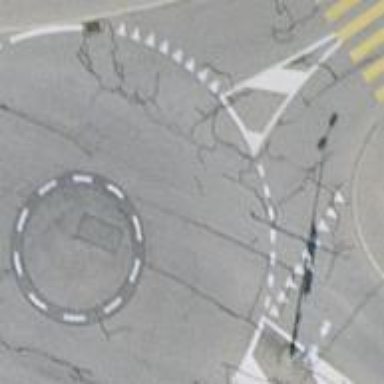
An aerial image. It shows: Tertiary road with asphalt surface leading to roundabout.